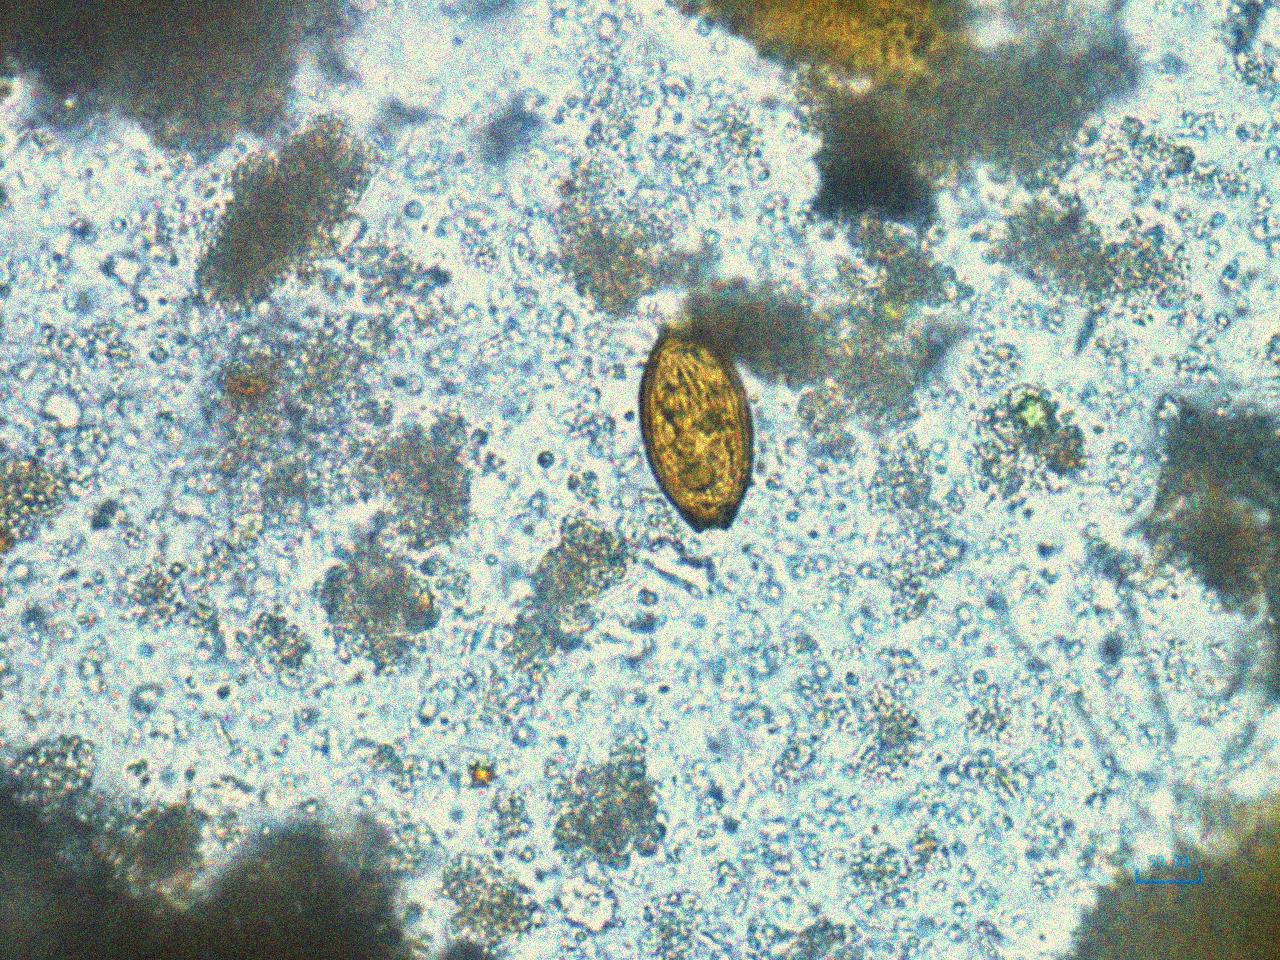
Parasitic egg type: Trichuris trichiura